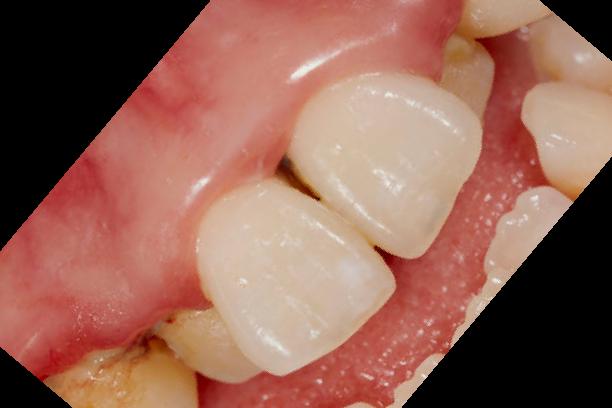
Condition: Gingivitis